Field crop: tomato
Growth stage: 1
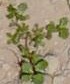
Species: portulaca